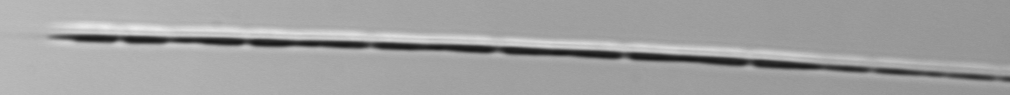
Label: Pseudo-nitzschia